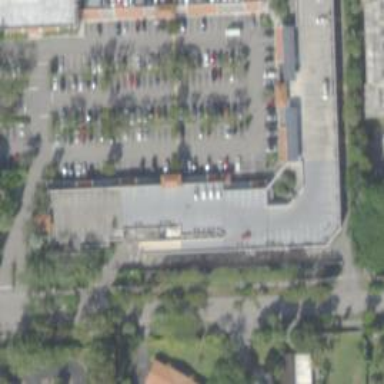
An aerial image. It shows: Rooftop parking area with asphalt surface.